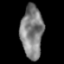
Tissue: lung
Cell type: Epithelial cells
Senescence score: 0.2276
Nuclear area (px): 1145
Mean DAPI intensity: 128.328